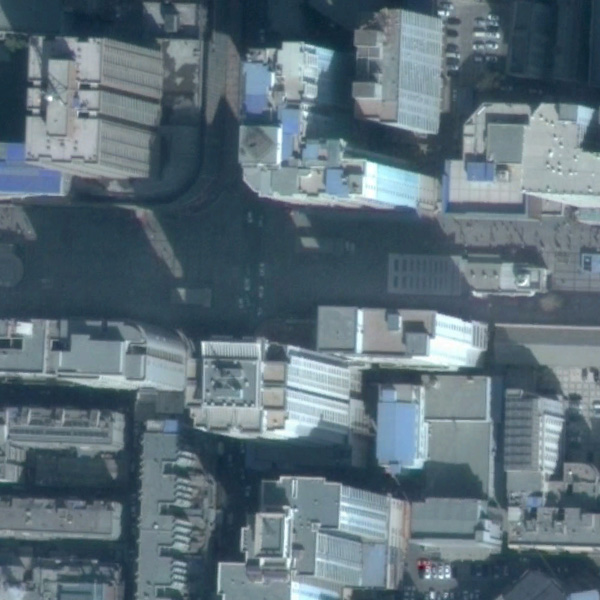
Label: Commercial